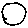
Label: circle